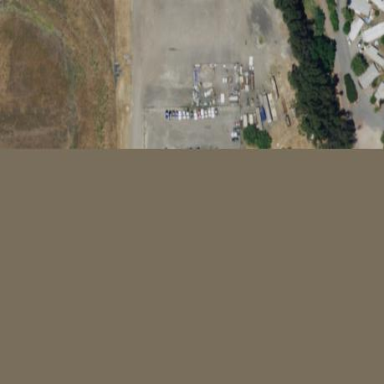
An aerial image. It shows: Parking area with unpaved surface.